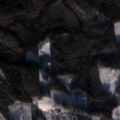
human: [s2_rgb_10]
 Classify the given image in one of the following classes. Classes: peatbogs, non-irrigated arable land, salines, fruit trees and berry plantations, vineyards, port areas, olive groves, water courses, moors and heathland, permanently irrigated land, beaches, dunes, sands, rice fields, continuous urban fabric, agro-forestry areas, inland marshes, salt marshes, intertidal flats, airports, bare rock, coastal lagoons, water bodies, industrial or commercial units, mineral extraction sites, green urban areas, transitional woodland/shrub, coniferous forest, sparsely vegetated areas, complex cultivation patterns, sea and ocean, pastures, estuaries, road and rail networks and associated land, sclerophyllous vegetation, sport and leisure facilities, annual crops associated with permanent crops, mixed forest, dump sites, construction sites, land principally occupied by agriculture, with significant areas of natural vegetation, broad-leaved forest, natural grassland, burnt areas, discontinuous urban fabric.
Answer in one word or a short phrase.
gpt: non-irrigated arable land, coniferous forest, transitional woodland/shrub